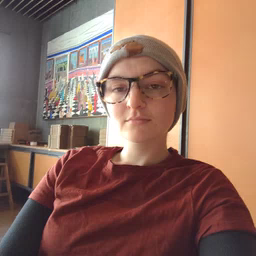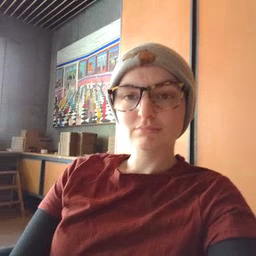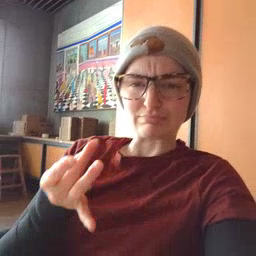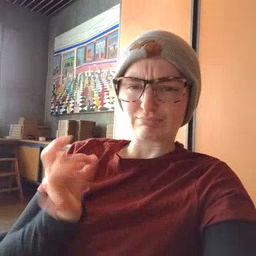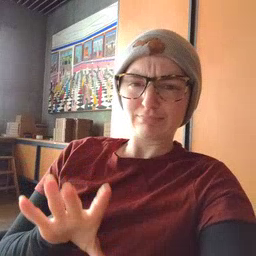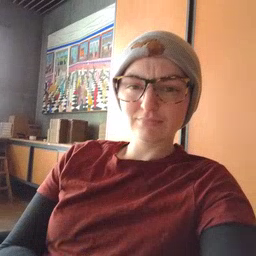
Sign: yucky